Field crop: maize
Growth stage: 2
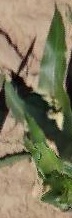
Species: maize